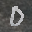
Label: 0